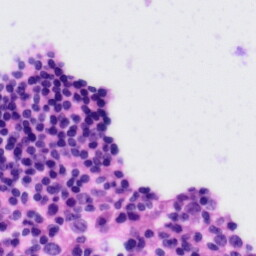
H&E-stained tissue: Tonsil